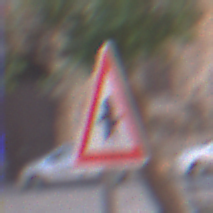
Verkehrszeichen: Vorfahrt
Umgebung: Outdoor, Urban
Tageszeit: MorningAfternoon
Wetter: PartlyCloudy
Licht: Natural
Jahreszeit: NotSpecified
Kontrast: LowContrast